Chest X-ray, PA view. Patient: 74 years old, sex M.
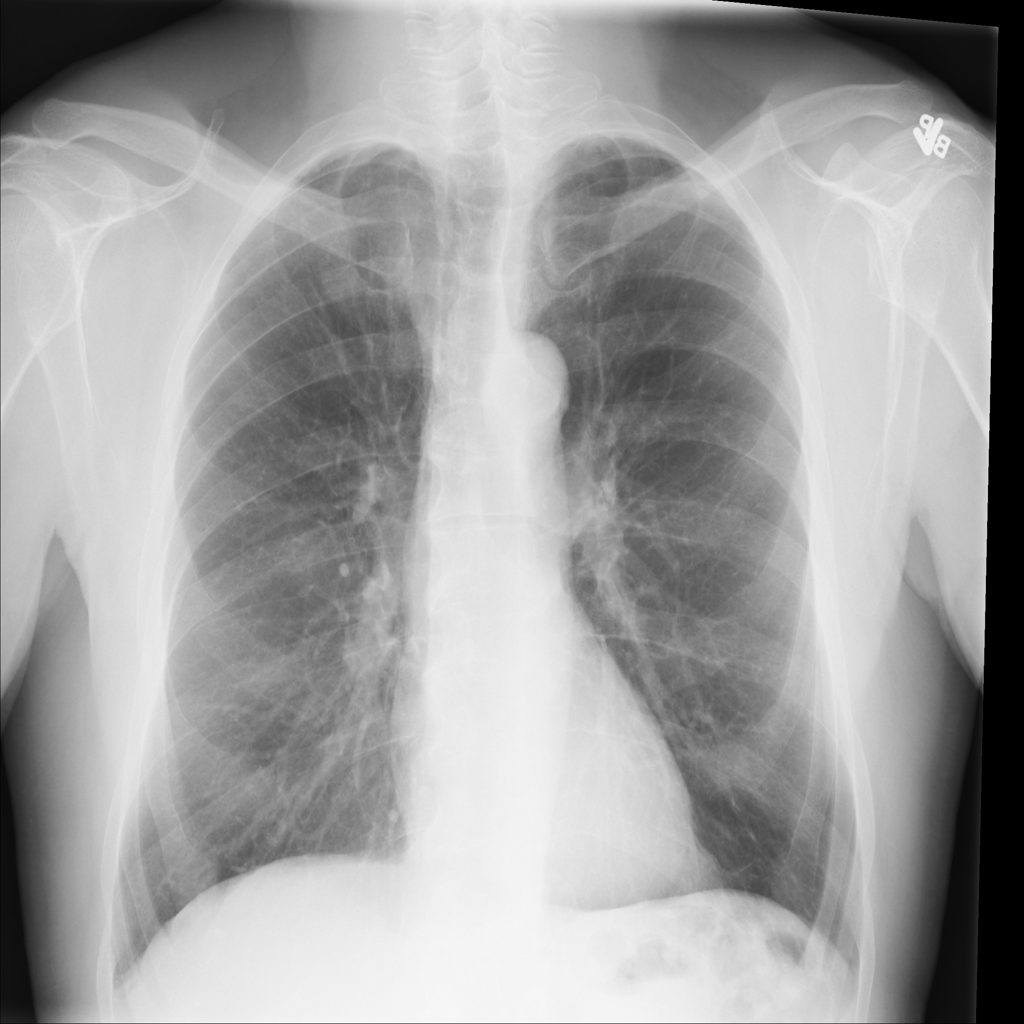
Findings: No Finding